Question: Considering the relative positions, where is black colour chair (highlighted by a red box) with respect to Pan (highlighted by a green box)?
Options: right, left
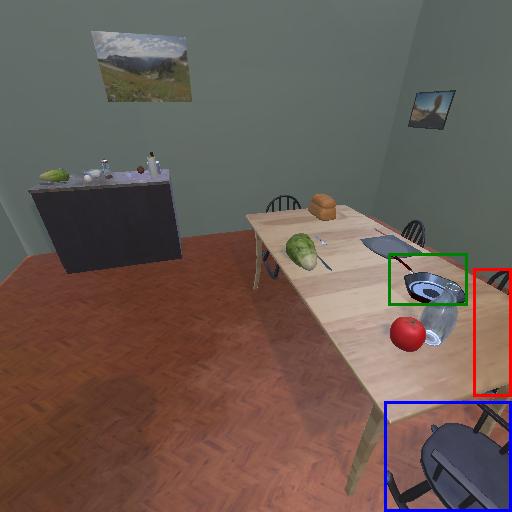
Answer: right